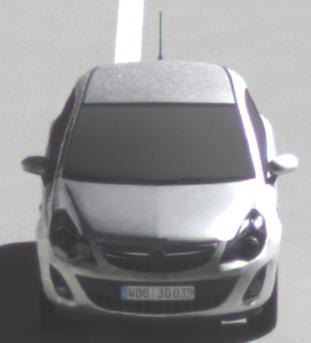
Make: Opel
Model: Corsa 1.2
Detailed model: Corsa (D)
Model produced from: 2011/01
Model produced until: 2014/08
Doors: 3
Color: white
Road condition: dry road
Daytime: morning or afternoon
Contrast: high contrast